Question: Whats wrong with the below lines of code ...
Its keep complaing that systax error..at the like
'''
if( (radioval === "undefined") || (radioval === null) || (radioval === "null") ) {
'''
complete condition in action
'''
if($('#digitallogin').is(":checked")){
var radioval = $("input[name=certificateradio]:checked").val();//its giving the string "user"
if( (radioval === "undefined") || (radioval === null) || (radioval === "null") ) { //this line
$("#login_error").text("please select the signin certificate");
return false;
}
}
'''

Thanks for any Assistance.
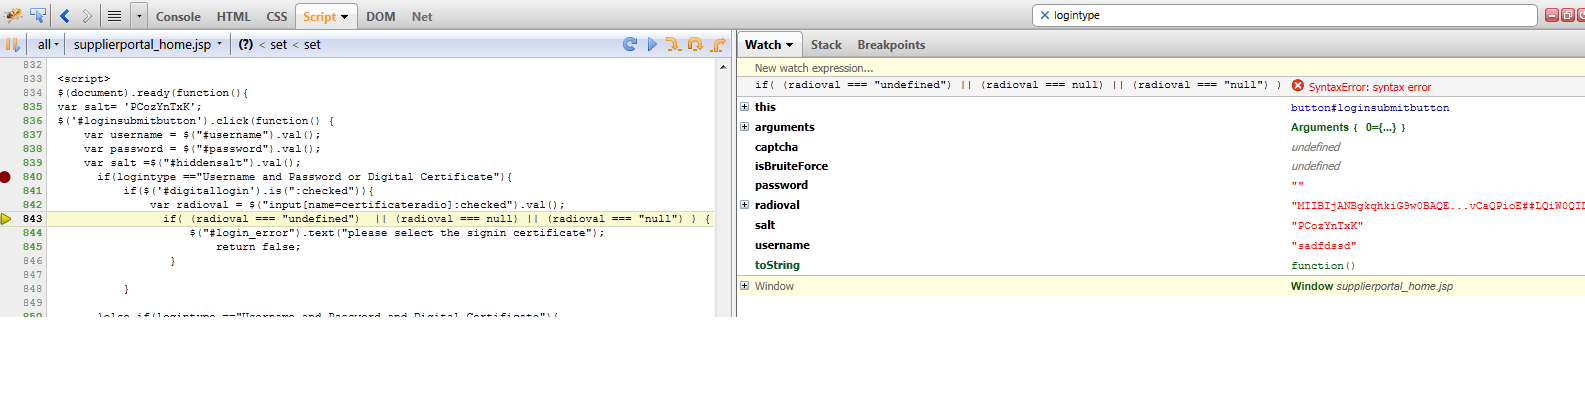
Answer: There's no syntax error in your code. If the code had a syntax error, there would be an error message in the Firebug console (not the Watch panel), and the code would not run at all. You'd never get to your breakpoint.
The syntax errors in your screenshot are in your expressions. Delete the watch expressions and those error messages will go away.
In your updated screenshot I can see what the syntax error is. Take a close look at your watch expression (reformatted here to avoid scrolling):
'''
if(
(radioval === "undefined") ||
(radioval === null) ||
(radioval === "null")
)
'''
That's not an expression, it's an 'if' statement. If you want to use it as a watch expression, you need just the expression the 'if' statement. That is, remove the 'if(' and the final ')'.
Regarding the specific tests you're making, jQuery's '.val()' method does return 'undefined' if there are no elements selected. Note that there is an error in the jQuery documentation: it says that '.val()' returns 'null' when there are no matching elements. This is incorrect; it returns 'undefined' in this case. Here is <URL>.
But that is the 'undefined' value, not the string '"undefined"'. You would test for this with 'radioval === undefined'. Or you could use 'radioval == null'. Note the '==' instead of '==='; this test matches both 'null' and 'undefined' values. That may be the safest bet, in case the jQuery team ever decides to change the code to match the documentation and start returning 'null' instead of 'undefined'. (An unlikely possibility, but you never know.) By testing 'radioval == null' it would test against either value.